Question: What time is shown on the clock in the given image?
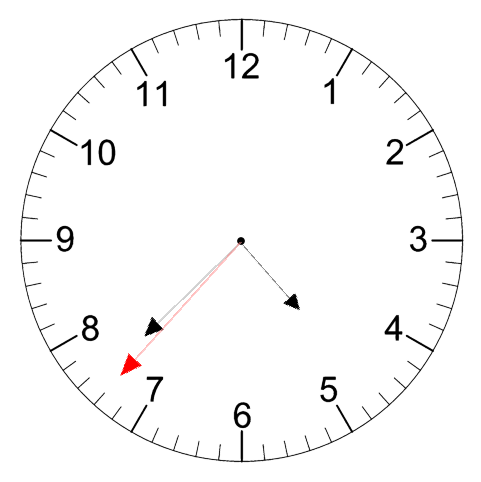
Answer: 04:37:37